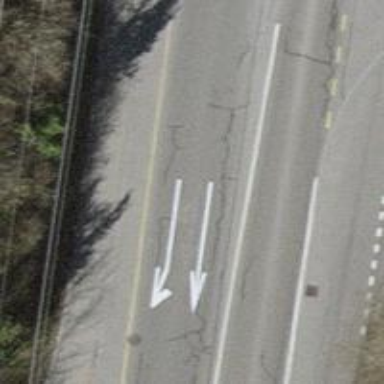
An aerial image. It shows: Asphalt road with primary highway and cycle track.